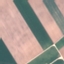
Label: AnnualCrop